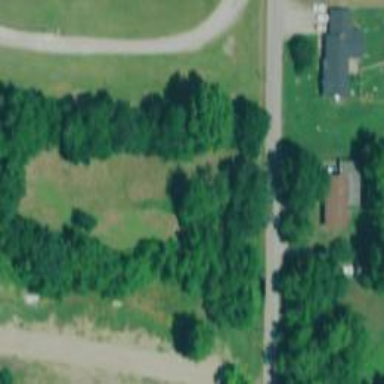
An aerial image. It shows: Disc golf tee area.